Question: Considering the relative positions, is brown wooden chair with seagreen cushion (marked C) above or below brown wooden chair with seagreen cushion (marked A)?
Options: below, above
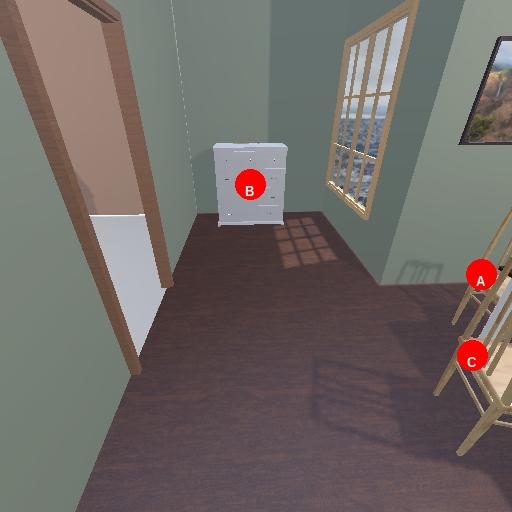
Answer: below